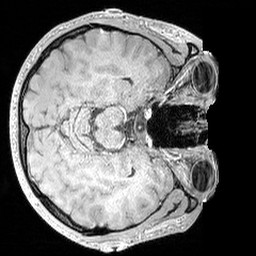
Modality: MP2RAGE
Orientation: axial
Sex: male
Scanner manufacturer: siemens
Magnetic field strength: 3 T
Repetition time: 5 s
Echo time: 0.00292 s